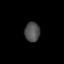
Tissue: prostate
Cell type: T cells
Senescence score: 0.2058
Nuclear area (px): 292
Mean DAPI intensity: 79.493